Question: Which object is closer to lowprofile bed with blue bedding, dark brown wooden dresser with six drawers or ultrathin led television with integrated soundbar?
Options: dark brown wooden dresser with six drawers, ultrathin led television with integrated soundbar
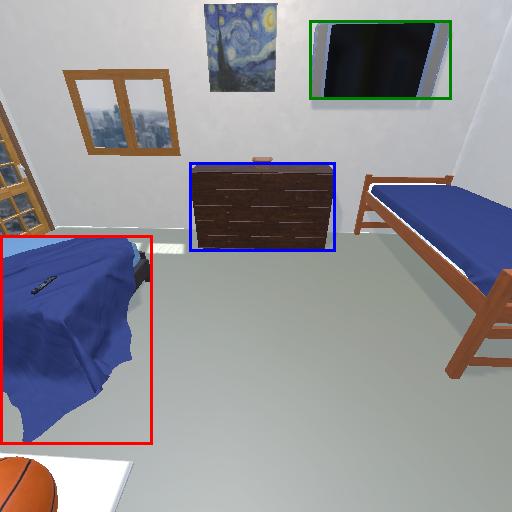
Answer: dark brown wooden dresser with six drawers